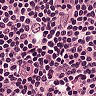
Metastatic tissue present: no